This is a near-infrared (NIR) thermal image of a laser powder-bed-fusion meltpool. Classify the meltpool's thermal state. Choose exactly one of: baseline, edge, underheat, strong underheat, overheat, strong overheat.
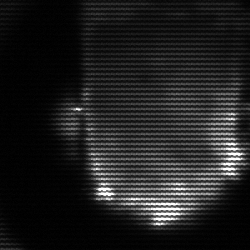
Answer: baseline